Interaction volume radius: 5 \u00c5
Interaction volume height: 10 \u00c5
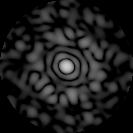
Disorder parameter: 0.8539